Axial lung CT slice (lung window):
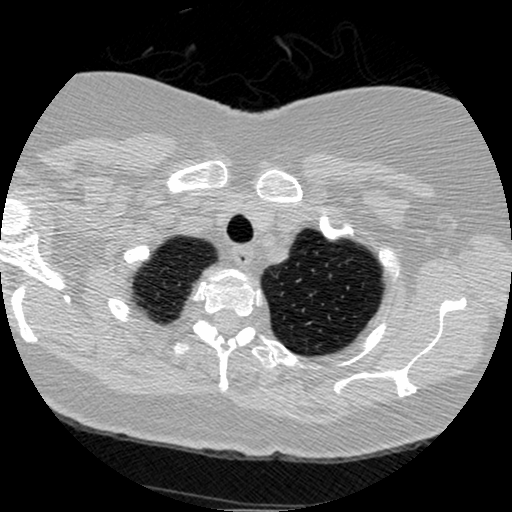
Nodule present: no